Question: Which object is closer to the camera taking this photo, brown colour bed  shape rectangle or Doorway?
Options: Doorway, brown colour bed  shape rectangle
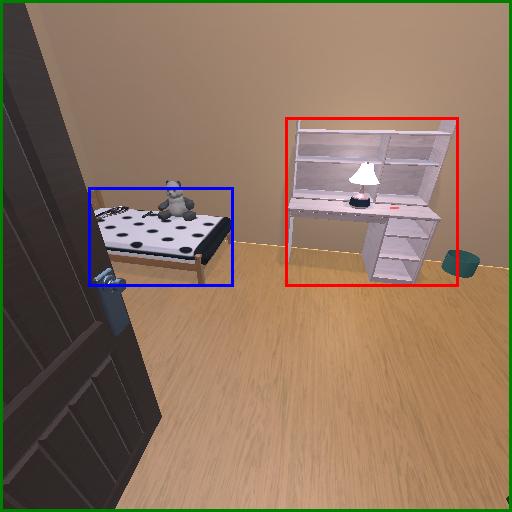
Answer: Doorway